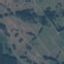
Land use / land cover class: Pasture